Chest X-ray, PA view. Patient: 62 years old, sex F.
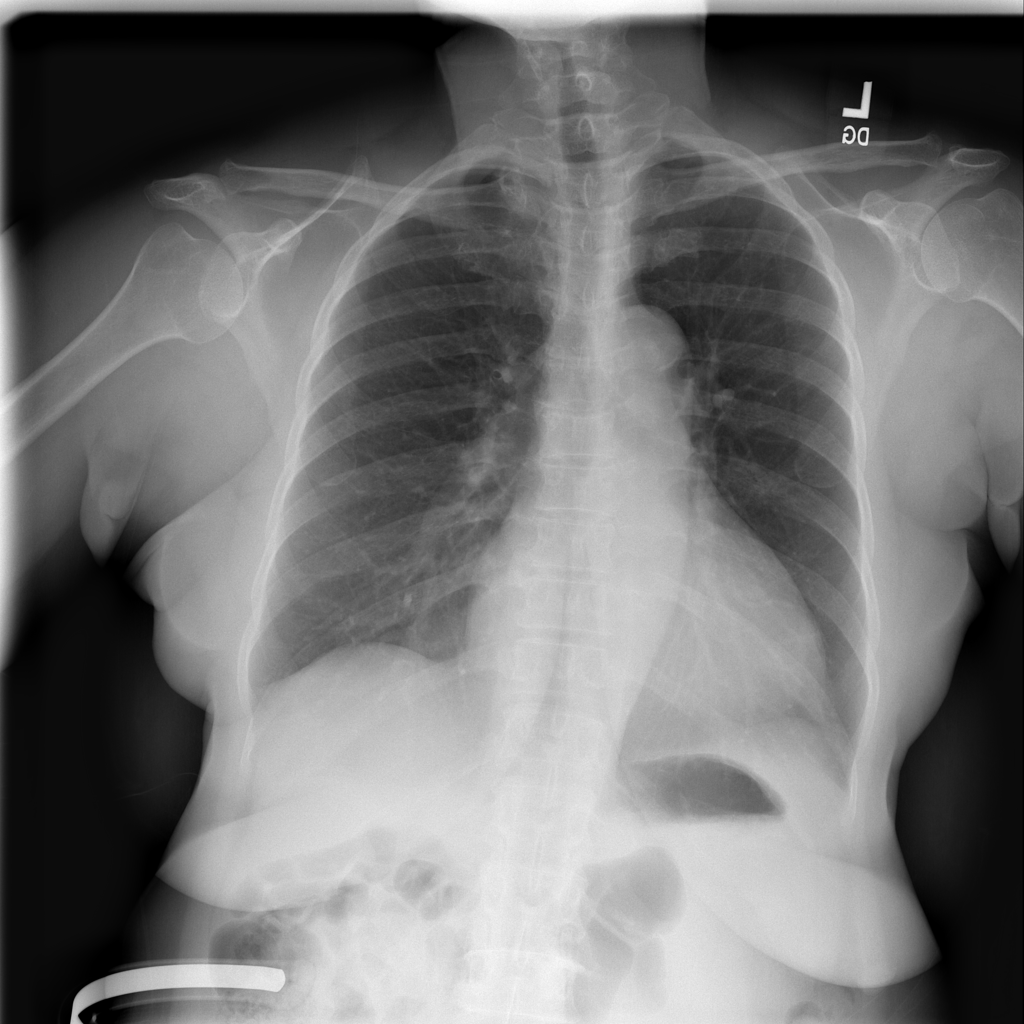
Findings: No Finding